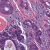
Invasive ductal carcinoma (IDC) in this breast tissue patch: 0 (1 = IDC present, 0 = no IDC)